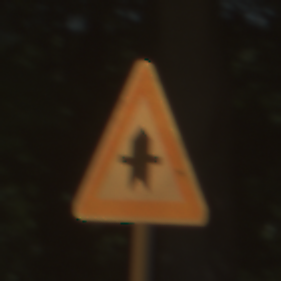
Verkehrszeichen: Vorfahrt
Umgebung: Outdoor, RoadRail
Tageszeit: Midday
Wetter: Clear
Licht: Natural
Jahreszeit: NotSpecified
Kontrast: HighContrast